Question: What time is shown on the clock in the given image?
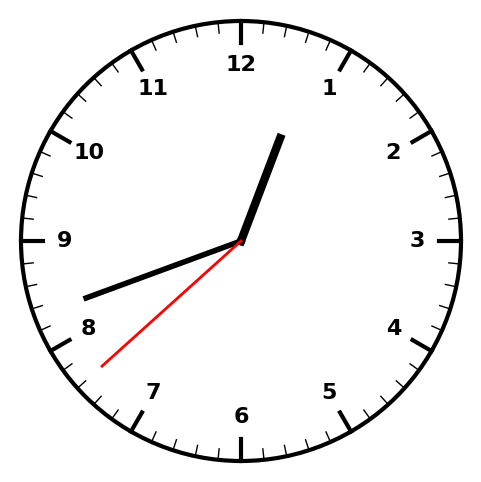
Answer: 12:41:38